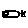
Label: car